Current action and preconditions to check: trajectory_clear

Your task: For each precondition in the list above, predict whether it will hold at this action.

Consider the current scene as observed from the mobile robot's camera, and analyze the predicted future states of all dynamic agents (e.g., people, animals, vehicles, or any moving entities) within the NEXT SECOND.

IMPORTANT: Only answer "very likely" if you are absolutely certain—based on strong, clear evidence—that a dynamic agent will violate the precondition in the predicted future state. Do NOT answer "very likely" for unlikely, ambiguous, or low-probability risks.

Ask yourself for each precondition: Is there a high probability, with clear and convincing evidence, that the predicted future states of any dynamic agent will interfere with the predicted future state of the currently executing action within the NEXT SECOND, causing that precondition to fail?

Assess the risk level based on these predictions. Use "likely" or "very likely" if motions create a clear risk of interference.

Use "neutral" or "improbable" if agents are nearby but their predicted paths are clearly diverging or non-conflicting.

Failure Risk Categories: "very improbable", "improbable", "neutral", "likely", "very likely"

Answer Format: Output ONLY the probability_of_failure value from these categories: "very improbable", "improbable", "neutral", "likely", "very likely"

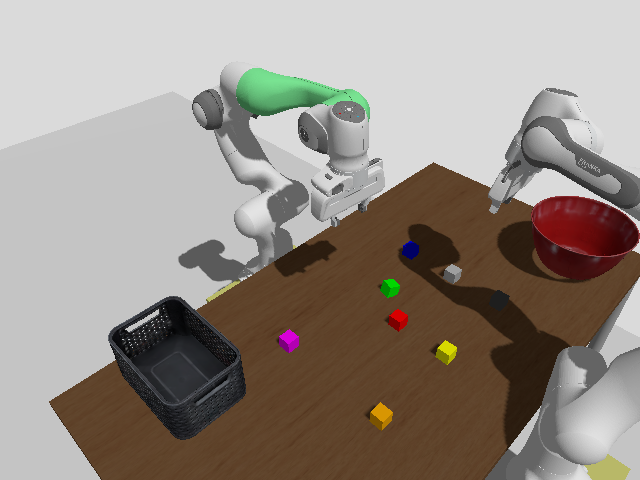

Answer: very improbable